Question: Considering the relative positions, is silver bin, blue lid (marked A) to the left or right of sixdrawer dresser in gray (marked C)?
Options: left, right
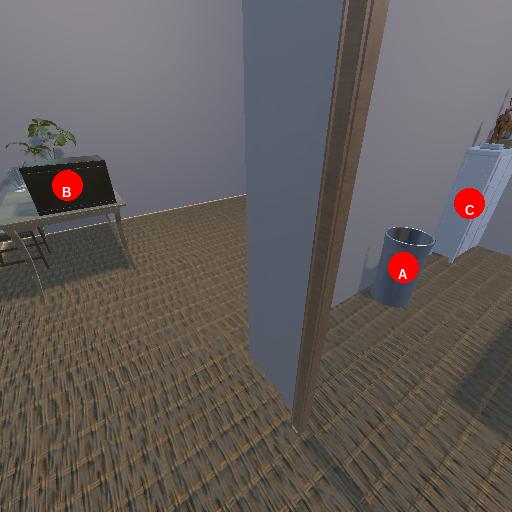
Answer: left